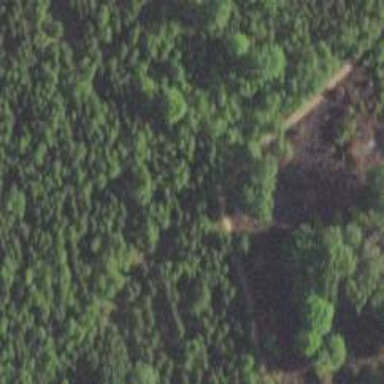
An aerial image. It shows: Abandoned railway with historical significance.